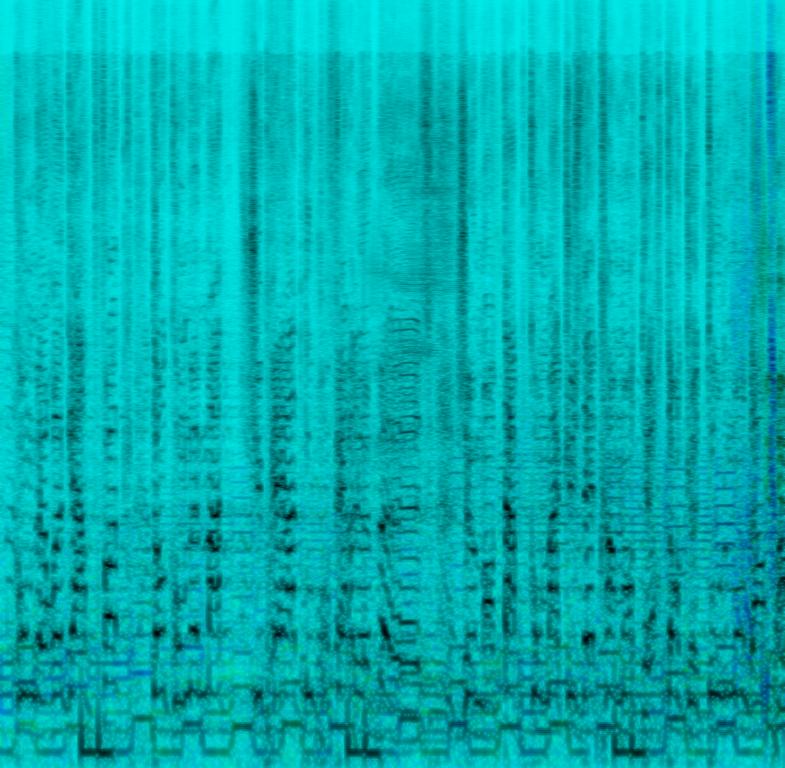
A male voice is rapping in a higher pitch while having backing voices creating a harmony. There is some delay in his voice. A synth melody/arpeggio is playing in the middle range getting louder while a warm digital kick sound is holding the rhythm. A cymbal sound is coming in to make it clear that the song will break into the next part. This song may be playing in a music video.